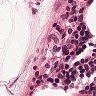
Metastatic tissue present: no